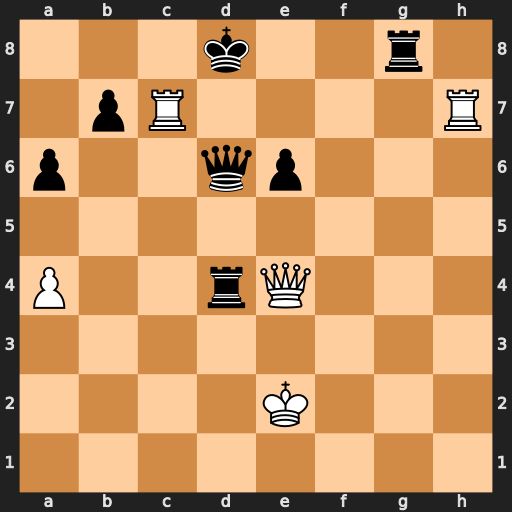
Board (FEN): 3k2r1/1pR4R/p2qp3/8/P2rQ3/8/4K3/8
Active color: w
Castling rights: -
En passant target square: -
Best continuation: Rc8+ Kxc8 Qxb7+ Kd8 Qa8+ Qb8 Qxb8#